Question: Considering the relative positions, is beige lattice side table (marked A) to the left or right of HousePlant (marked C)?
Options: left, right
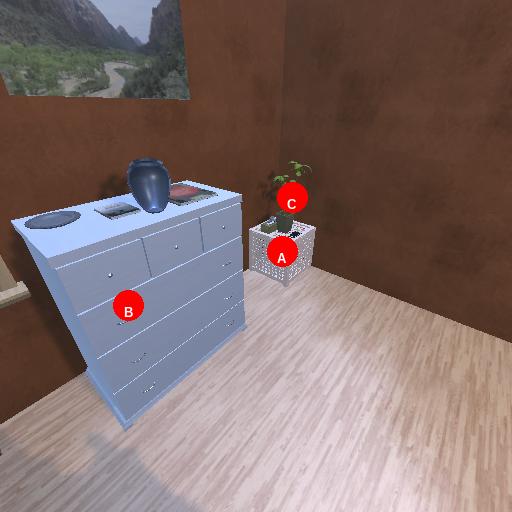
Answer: left